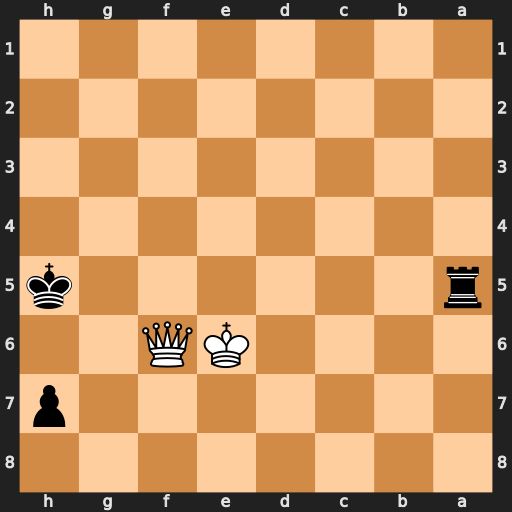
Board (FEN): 8/7p/4KQ2/r6k/8/8/8/8
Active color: b
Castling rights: -
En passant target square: -
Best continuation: Ra6+ Ke7 Rxf6 Kxf6 Kg4